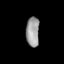
Tissue: lung
Cell type: Epithelial cells
Senescence score: 0.2104
Nuclear area (px): 385
Mean DAPI intensity: 155.704